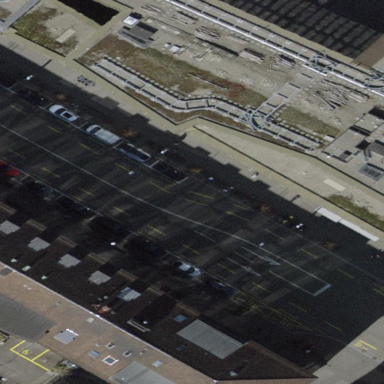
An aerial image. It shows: Parking lane area.